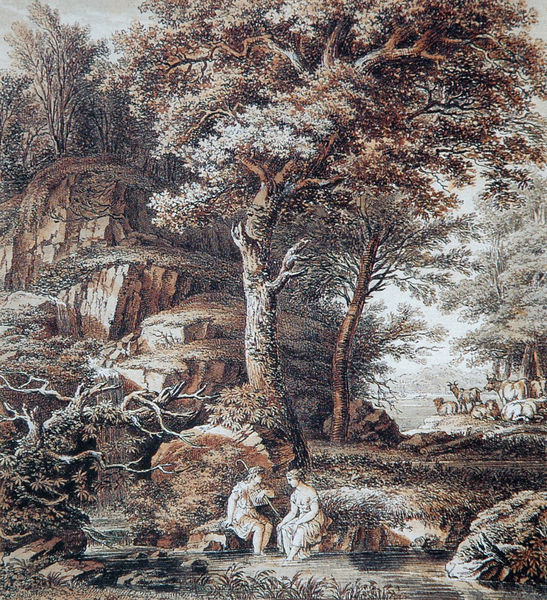
Titel: Arkadische Landschaft mit Hirt und Mädchen am Wasser
Künstler: Joseph Anton Koch
Standort: Stuttgart
Institution: Staatsgalerie, Graphische Sammlung
Schlagwörter: baum, berg, blau, blätter, felsen, himmel, laub, mann, nackt, wasser, weiß, aquarell, baden, badende, bäume, fluss, frauen, grün, landschaft, menschen, mädchen, ocker, see, sitzen, teich, äste, braun, frau, grau, hut, profil, schwarz, zeichnung, gras, tiere, wiese, beige, gespräch, steine, ast, bach, feld, ferne, gräser, horizont, hügel, kühe, nass, natur, spiegelung, stamm, vieh, weide, büsche, gewässer, sträucher, klassizismus, paar, seide, wald, wasserfall, weiher, deutschland, wellen, liebe, zwei, stab, fels, hang, grafik, graphik, herde, idylle, rast, figuren, romantik, staffage, wild, gesprach, gobelin, wolle, junge frau, tusche, rinder, antike, wasserlauf, kohle, ideal, idyllisch, lichtung, druck, jungfrau, schraffuren, stich, mythologie, liebespaar, jüngling, bewachsen, efeu, antik, götter, wanderer, faun, mythos, nymphe, rinde, sage, liebende, kühl, historismus, eiche, speer, hörner, apoll, hermes, hirtenstab, bote, ochsen, hirte, hirten, hüten, schäfer, ziege, mythen, rasten, ziegen, pastoral, coloriert, quelle, fußbad, schäferstündchen, gebrige, schwätzen, fiiguren, krummstab, mythisch, badenden, quellnymphe, wieher, schäferstunde, ringer, rendezvous, schäferszene, pastorale szene, schäferstab, landschaftsmaleei